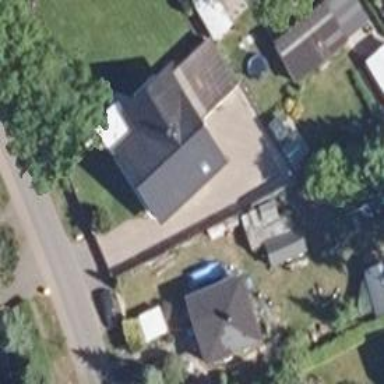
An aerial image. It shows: Simple and straightforward house.